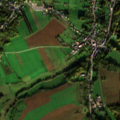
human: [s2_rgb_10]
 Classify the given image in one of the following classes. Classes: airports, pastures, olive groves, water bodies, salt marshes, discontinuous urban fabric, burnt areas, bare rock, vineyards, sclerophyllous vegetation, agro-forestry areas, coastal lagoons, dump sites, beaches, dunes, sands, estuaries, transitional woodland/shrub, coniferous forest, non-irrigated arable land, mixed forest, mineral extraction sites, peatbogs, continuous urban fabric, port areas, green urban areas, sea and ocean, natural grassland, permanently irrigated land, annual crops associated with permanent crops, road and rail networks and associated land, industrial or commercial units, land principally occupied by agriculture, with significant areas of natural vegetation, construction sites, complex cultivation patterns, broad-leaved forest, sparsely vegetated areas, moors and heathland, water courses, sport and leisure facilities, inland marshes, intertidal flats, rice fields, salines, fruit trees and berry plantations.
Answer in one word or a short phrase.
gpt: discontinuous urban fabric, non-irrigated arable land, pastures, land principally occupied by agriculture, with significant areas of natural vegetation, broad-leaved forest